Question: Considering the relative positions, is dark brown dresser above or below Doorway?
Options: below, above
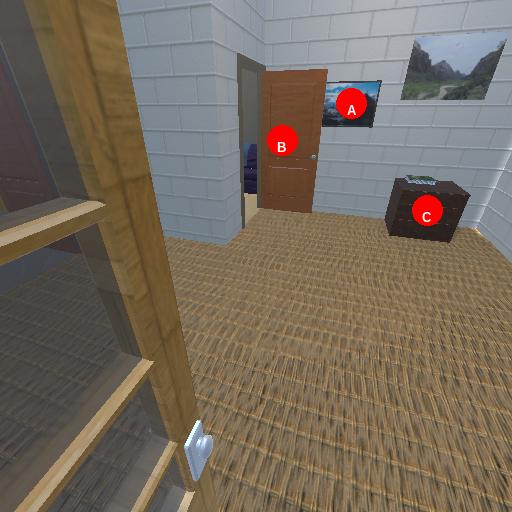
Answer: below